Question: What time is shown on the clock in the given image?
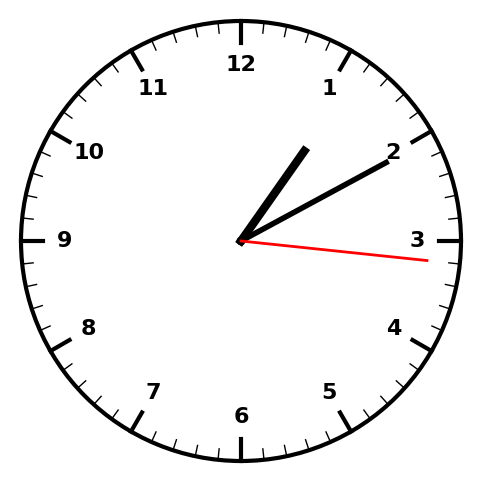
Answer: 01:10:16